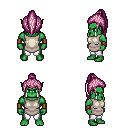
a pixel art fantasy rpg character, male body template, orc, green skin, white tunic, white pants, pink long topknot hairstyle, leather bracers, four views (front, back, left, right), 2x2 character sprite sheet, small pixel art, hard edges, no anti-aliasing